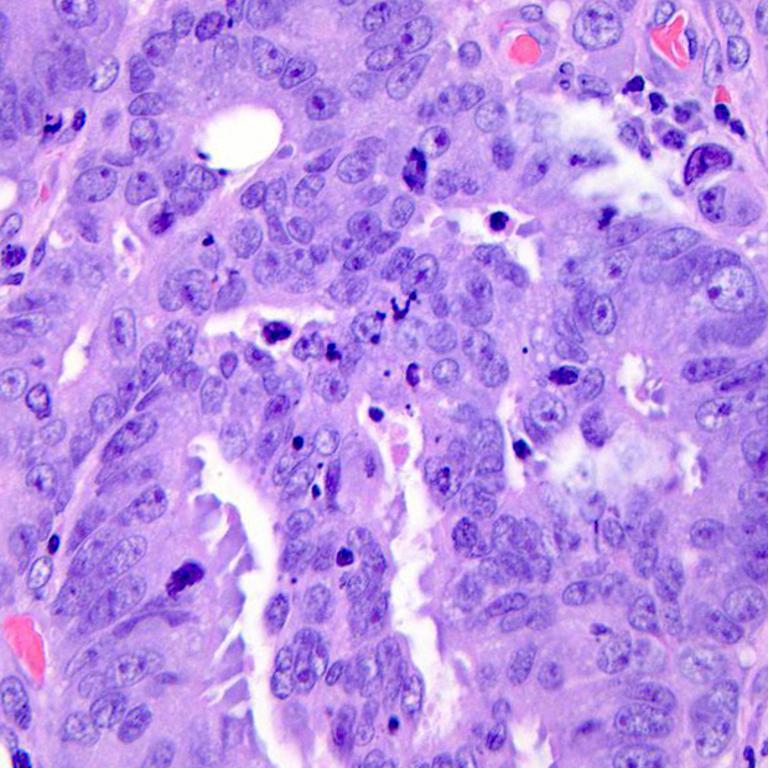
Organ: colon
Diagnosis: adenocarcinomas